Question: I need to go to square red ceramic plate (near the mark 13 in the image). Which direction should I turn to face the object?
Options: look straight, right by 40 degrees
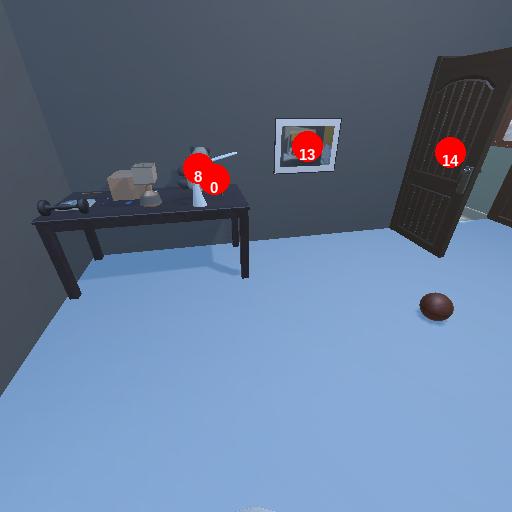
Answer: look straight